Field crop: tomato
Growth stage: 1
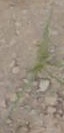
Species: cyperus